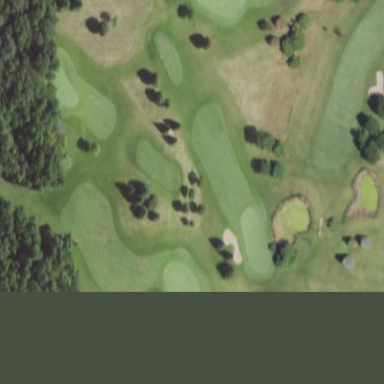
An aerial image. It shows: Golf fairway in the image.